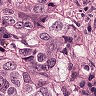
Metastatic tissue present: yes